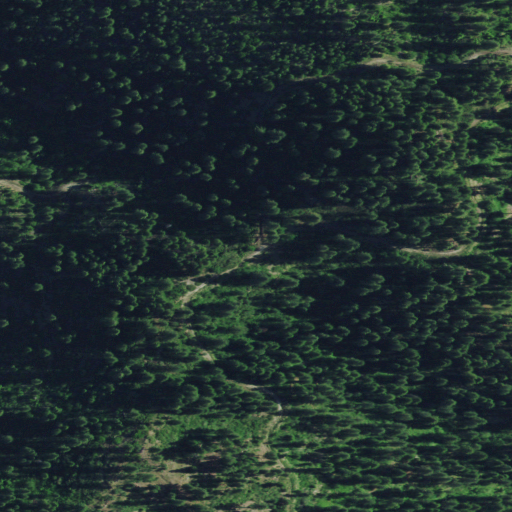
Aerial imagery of gap in Idaho named Grimes Creek Pass containing evergreen forest and shrub